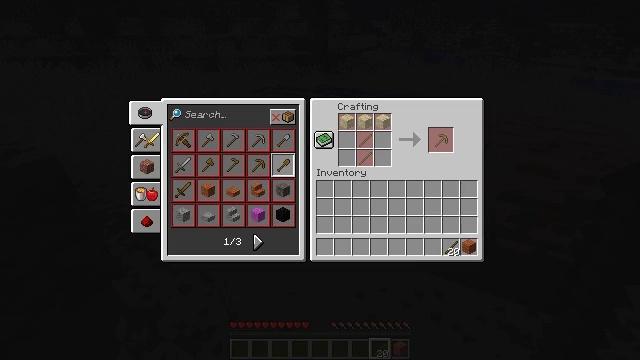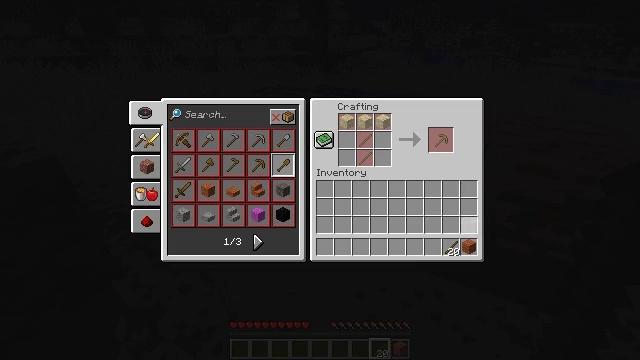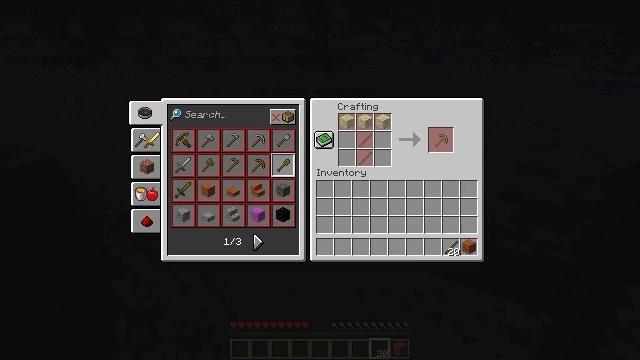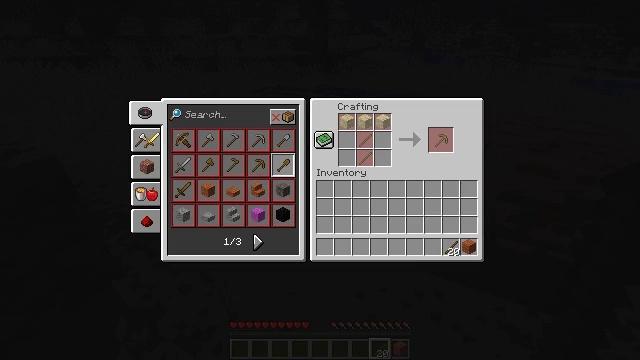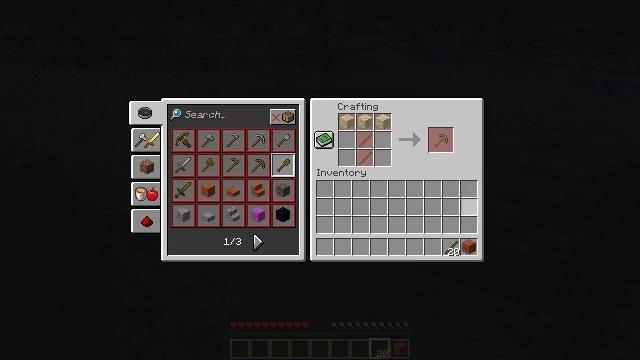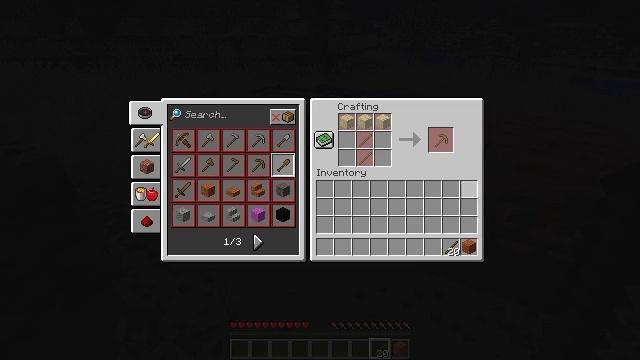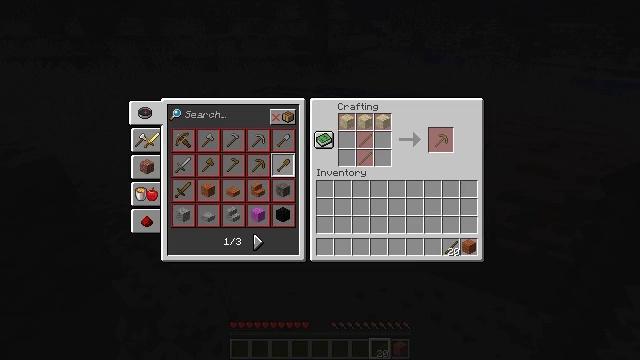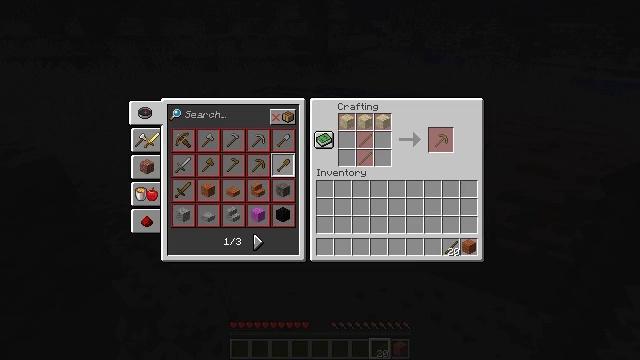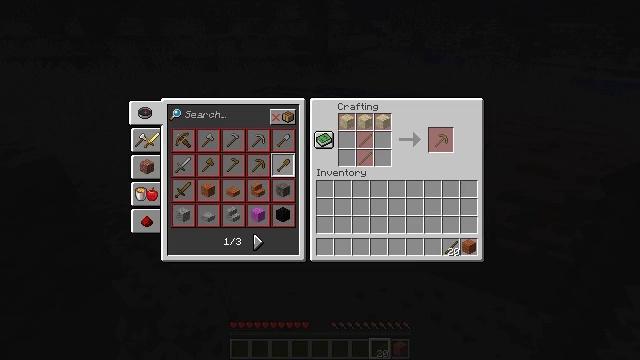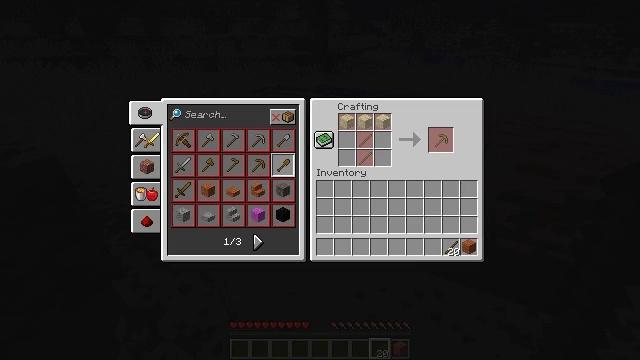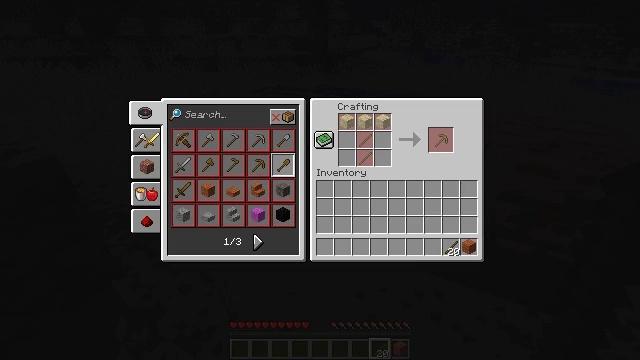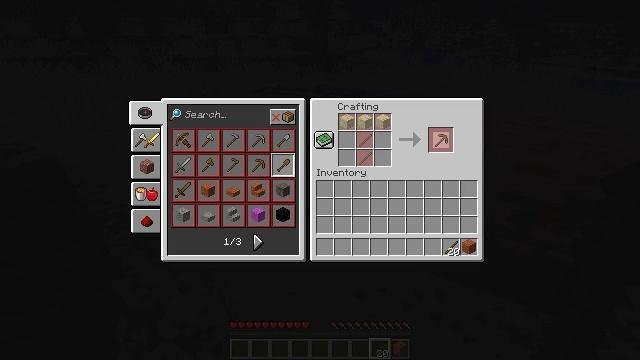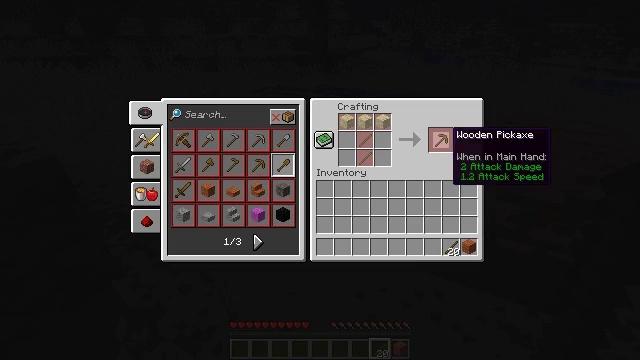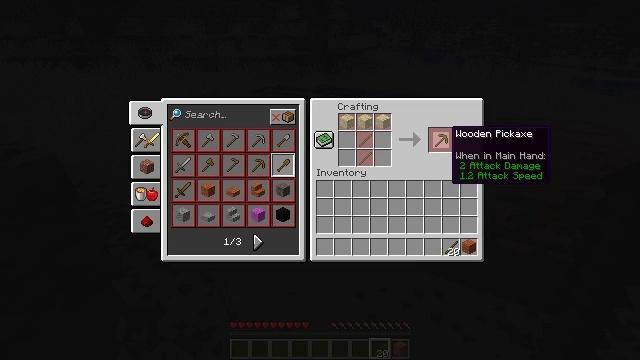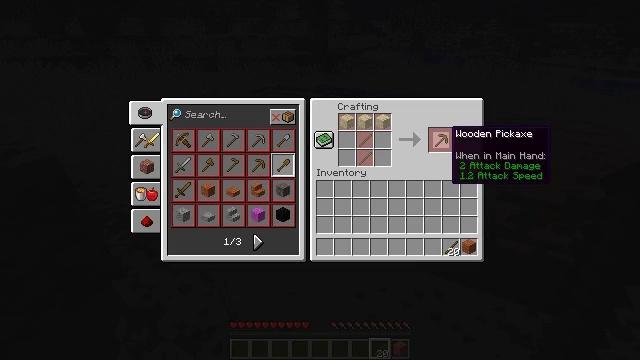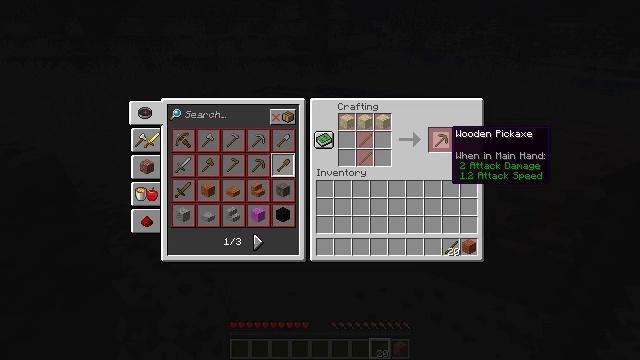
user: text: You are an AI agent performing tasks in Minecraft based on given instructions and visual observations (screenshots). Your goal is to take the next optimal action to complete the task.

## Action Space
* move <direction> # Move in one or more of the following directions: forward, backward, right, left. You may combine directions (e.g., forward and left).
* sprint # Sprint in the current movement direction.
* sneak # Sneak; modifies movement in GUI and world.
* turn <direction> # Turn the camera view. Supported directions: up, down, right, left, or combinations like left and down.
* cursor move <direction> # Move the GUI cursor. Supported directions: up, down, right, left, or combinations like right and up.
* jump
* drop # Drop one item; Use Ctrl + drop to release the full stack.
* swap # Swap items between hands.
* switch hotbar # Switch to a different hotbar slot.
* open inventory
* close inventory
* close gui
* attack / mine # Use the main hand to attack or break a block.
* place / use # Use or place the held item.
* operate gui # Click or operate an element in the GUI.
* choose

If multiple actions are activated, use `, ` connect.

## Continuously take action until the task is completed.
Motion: motion action
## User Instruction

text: Collect acacia planks from a structure.
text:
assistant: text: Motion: cursor move right
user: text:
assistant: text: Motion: no_op
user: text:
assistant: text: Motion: no_op
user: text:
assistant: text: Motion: cursor move left and up
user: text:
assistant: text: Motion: cursor move left and up
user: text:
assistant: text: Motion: cursor move up
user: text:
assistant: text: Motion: no_op
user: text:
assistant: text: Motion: no_op
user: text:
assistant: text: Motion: no_op
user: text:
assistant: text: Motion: no_op
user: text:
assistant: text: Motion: cursor move up
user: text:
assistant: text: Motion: no_op
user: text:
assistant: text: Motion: no_op
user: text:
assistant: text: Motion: no_op
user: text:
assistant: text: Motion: no_op
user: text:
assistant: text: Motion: no_op
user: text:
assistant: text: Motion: no_op
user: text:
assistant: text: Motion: no_op
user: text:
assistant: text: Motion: no_op
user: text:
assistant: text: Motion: no_op
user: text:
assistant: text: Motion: no_op
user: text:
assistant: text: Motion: cursor move down
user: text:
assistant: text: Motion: cursor move right and down
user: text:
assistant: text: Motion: cursor move down
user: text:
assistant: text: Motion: cursor move down
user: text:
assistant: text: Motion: cursor move down
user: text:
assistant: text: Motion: no_op
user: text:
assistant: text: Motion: no_op
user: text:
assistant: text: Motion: no_op
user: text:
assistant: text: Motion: no_op